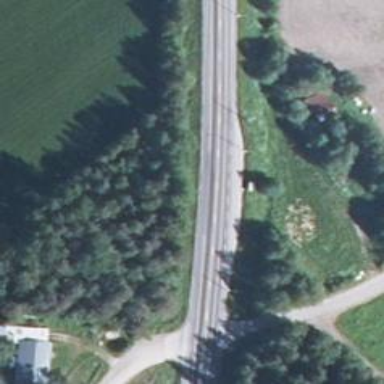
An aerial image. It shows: Unclassified road.